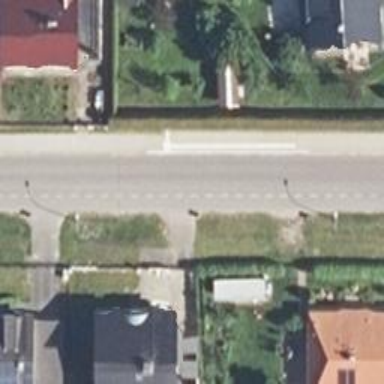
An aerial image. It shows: Platform for public transport is situated by the road.